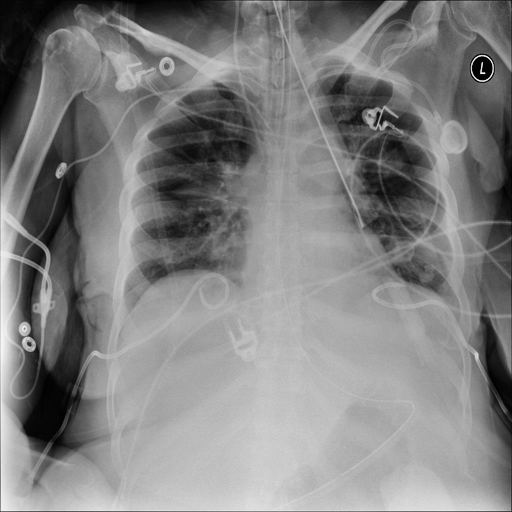
Finding: NORMAL